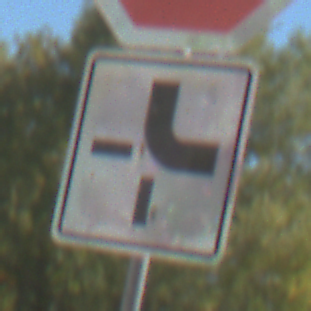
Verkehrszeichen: VerlaufVorfahrtsstrasse4
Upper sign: Stop
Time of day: Midday
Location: Outdoor (Nature)
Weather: Clear
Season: Summer
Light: Natural